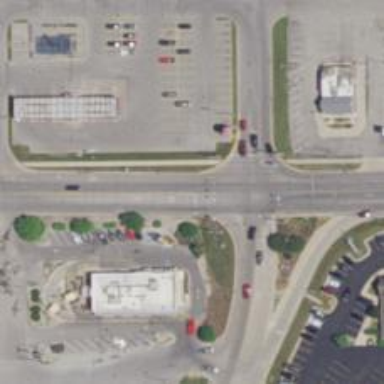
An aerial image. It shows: Secondary road with separate asphalt sidewalk.